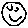
Label: smiley face